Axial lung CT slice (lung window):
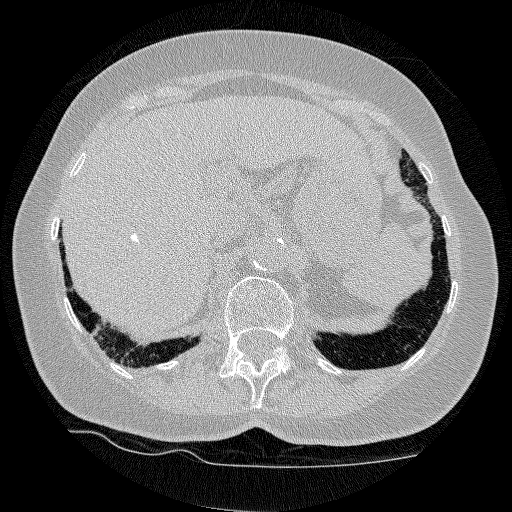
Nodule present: no